Question: I have a chart, created in <URL>, where I've set the y-axis to range from -100 to -100.
Is there an easy way to have the x-axis cross the y-axis at y=0, instead of crossing at y=-100
(or, how to display the x-axis at the vertical center, instead of at the bottom of the chart)
Solutions I've seen seem to use subplots or <URL>
Sample code:
'''
from pandas import Series
s=Series([-25,0,70])
s.plot(ylim=(-100,100))
'''

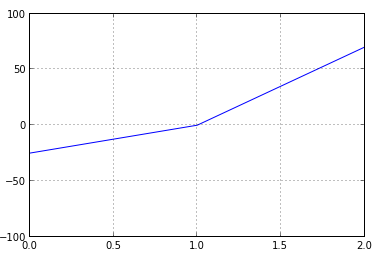
Answer: The solution I have so far is indeed using subplots:
'''
from pandas import Series
s=Series([-25,0,70])
import matplotlib.pyplot as plt
fig=plt.figure()
ax=fig.add_subplot(111)
ax.set_ylabel('percentage')
ax.spines['bottom'].set_position('zero') # x-axis where y=0
#ax.spines['bottom'].set_position('center') # x-axis at center (not necessarily y=0)
#ax.spines['bottom'].set_position(('data', 50)) # x-axis where y=50
ax.spines['top'].set_color('none') # hide top axis
ax.spines['right'].set_color('none') # hide right axis
s.plot(ylim=(-100,100))
'''

Not sure why the gridline at the bottom is not shown, but not an issue for me